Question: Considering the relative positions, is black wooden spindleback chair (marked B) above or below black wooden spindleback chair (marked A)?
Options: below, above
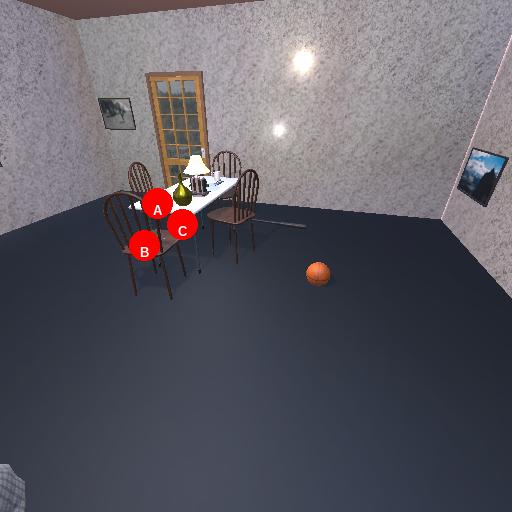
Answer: below